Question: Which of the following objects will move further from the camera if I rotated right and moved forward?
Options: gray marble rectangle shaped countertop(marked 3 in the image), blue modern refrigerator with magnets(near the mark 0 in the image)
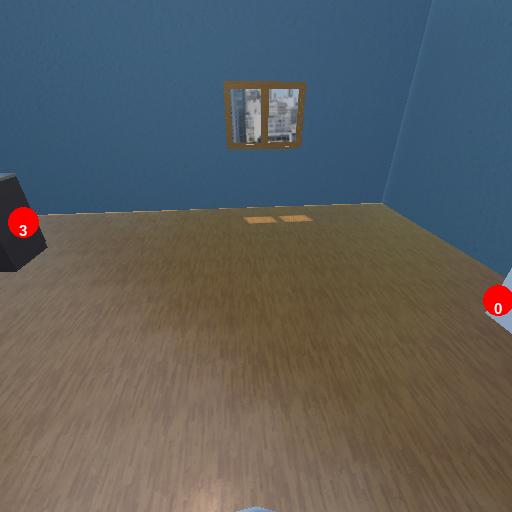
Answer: gray marble rectangle shaped countertop(marked 3 in the image)